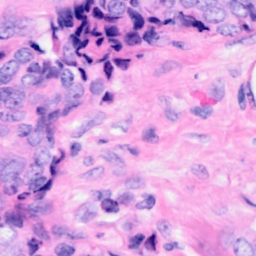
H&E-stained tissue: Breast